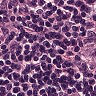
Metastatic tissue present: yes